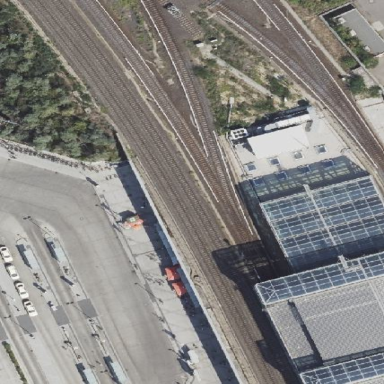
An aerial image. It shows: Bus station which is also public transport station.